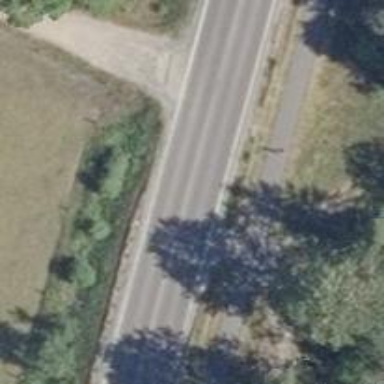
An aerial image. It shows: Asphalt path.